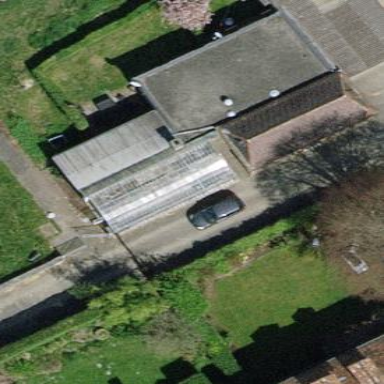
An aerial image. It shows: Greenhouse.